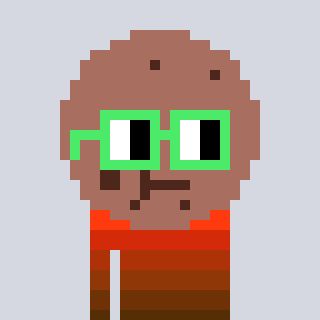
a pixel art character with square light green glasses, a cookie-shaped head and a grayscale-colored body on a cool background